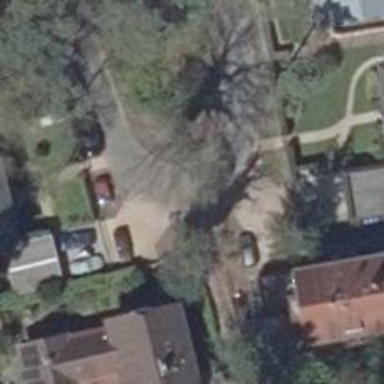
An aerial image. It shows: Residential road with asphalt surface and Grade 4 track type.